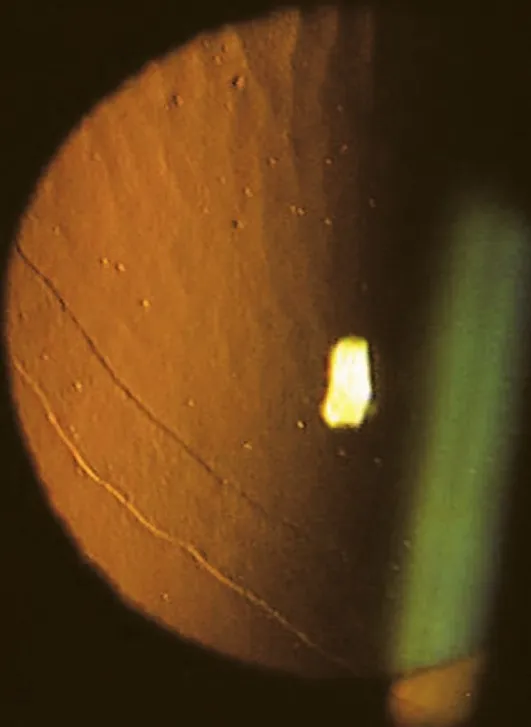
Slit lamp photography with retro-illumination reveals band-like lesions together with dispersed vesicles compatible with posterior polymorphous dystrophy.
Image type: medical_photograph (other_medical_photograph)